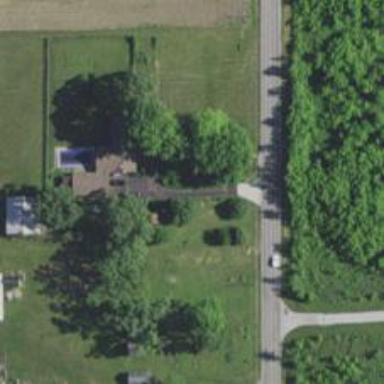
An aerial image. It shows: Driveway leading to service road.